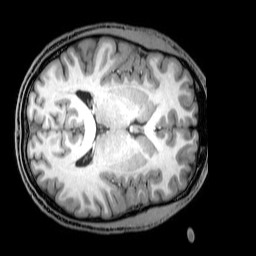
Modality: T1w
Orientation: axial
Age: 23
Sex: male